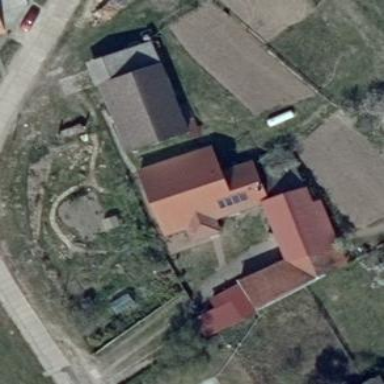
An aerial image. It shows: Building with gabled roof oriented along the structure and colored red.